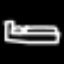
Label: bed